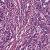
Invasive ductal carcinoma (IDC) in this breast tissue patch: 1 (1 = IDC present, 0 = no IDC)